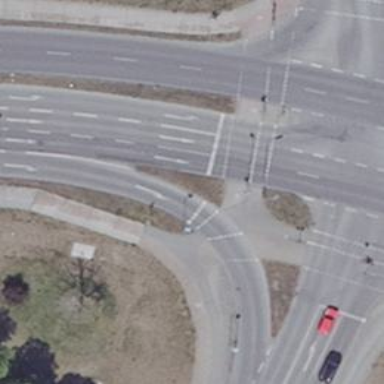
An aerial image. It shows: Asphalt road with primary link designation.